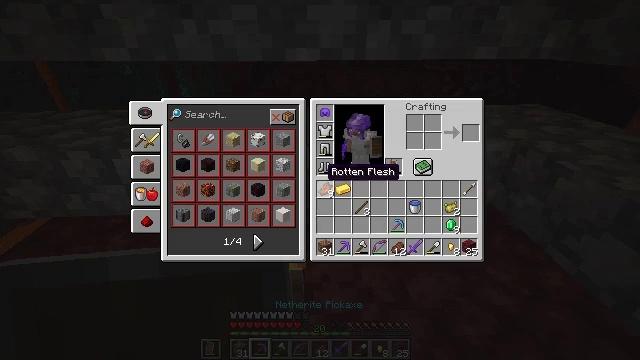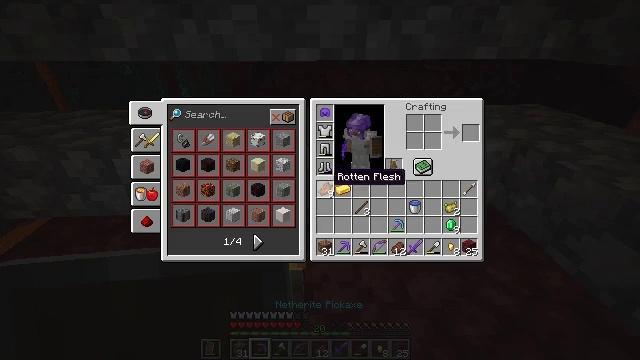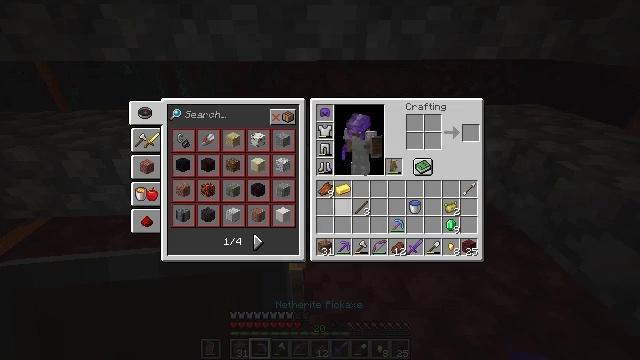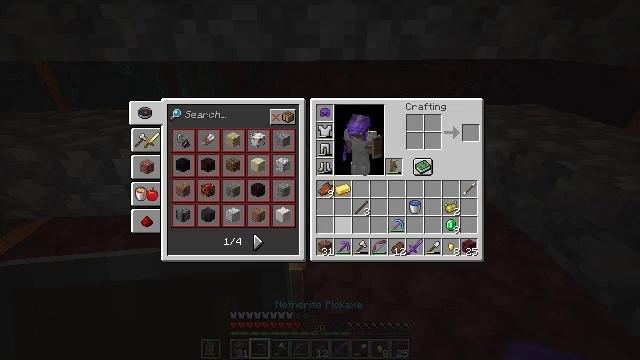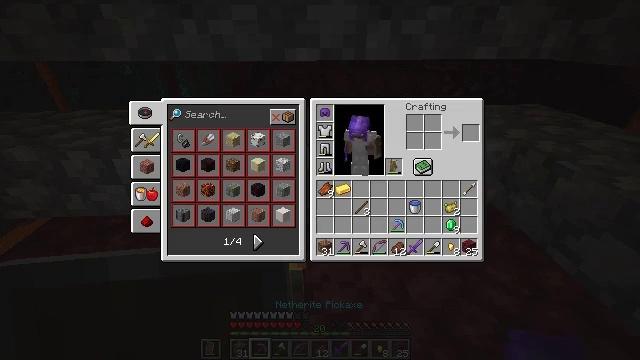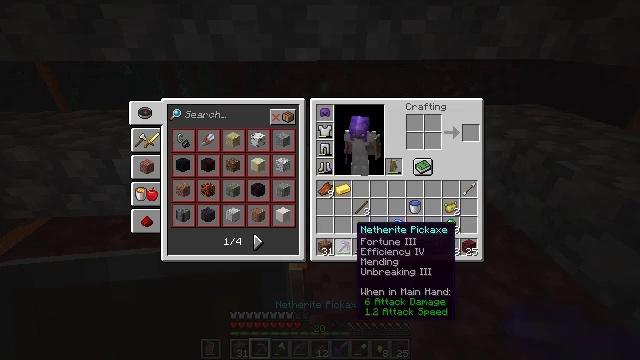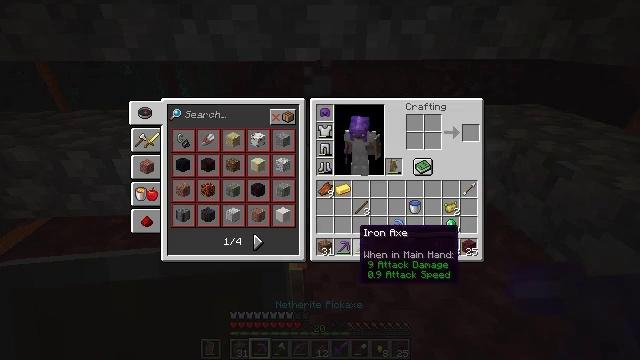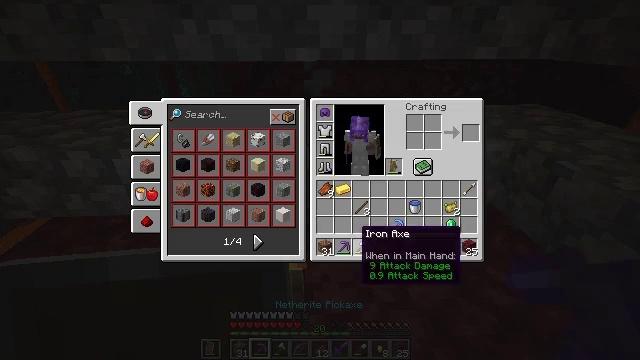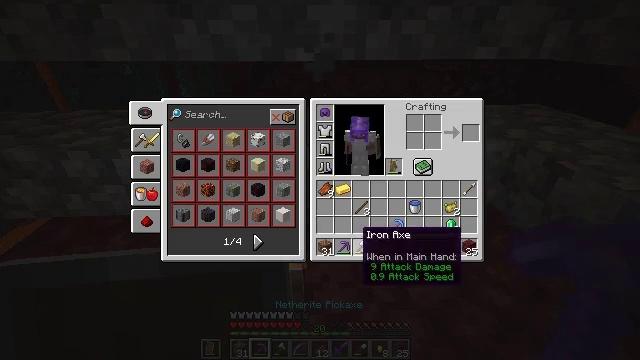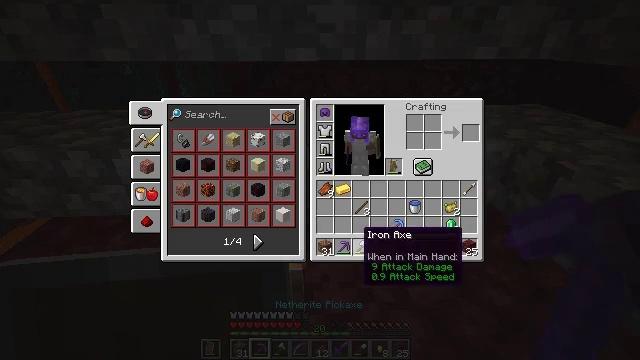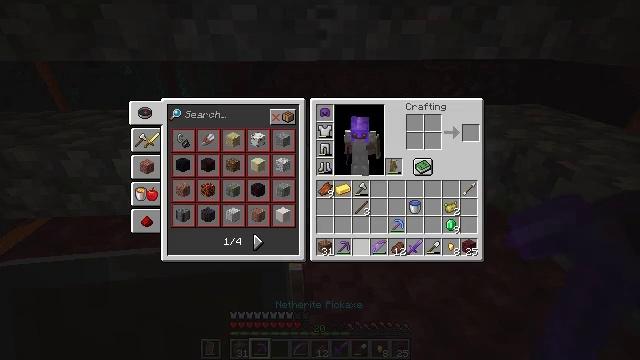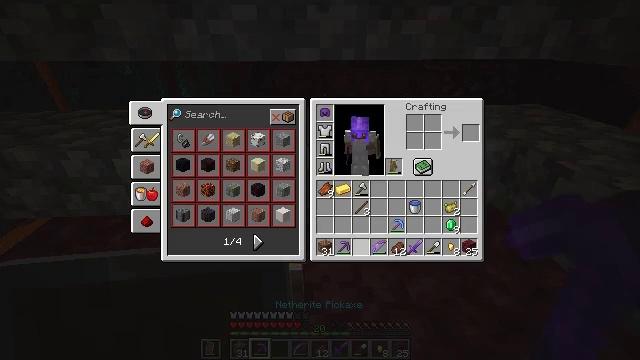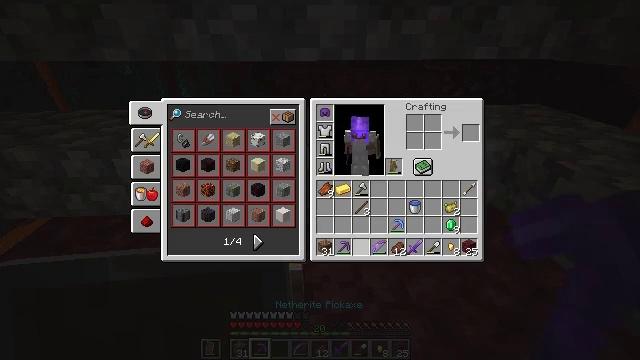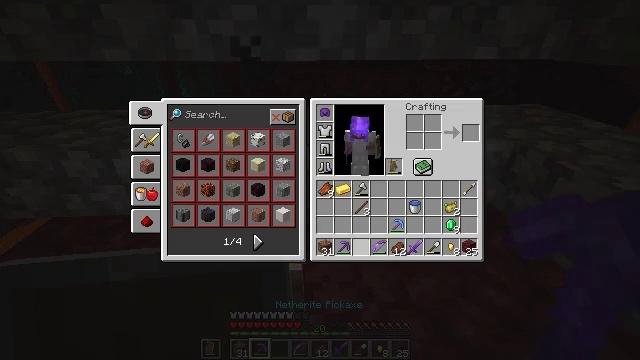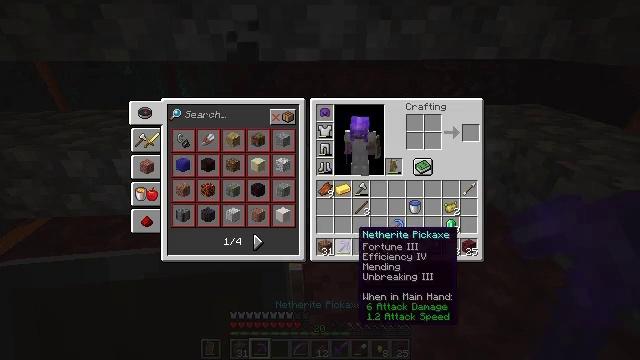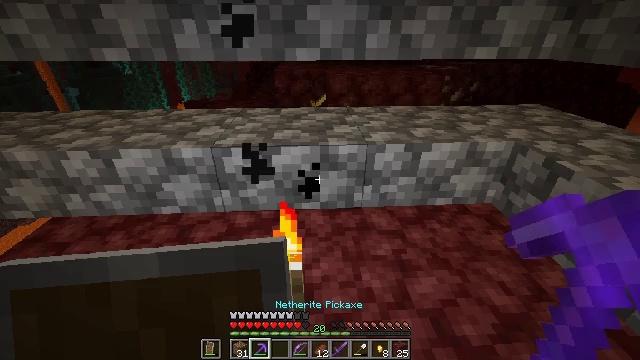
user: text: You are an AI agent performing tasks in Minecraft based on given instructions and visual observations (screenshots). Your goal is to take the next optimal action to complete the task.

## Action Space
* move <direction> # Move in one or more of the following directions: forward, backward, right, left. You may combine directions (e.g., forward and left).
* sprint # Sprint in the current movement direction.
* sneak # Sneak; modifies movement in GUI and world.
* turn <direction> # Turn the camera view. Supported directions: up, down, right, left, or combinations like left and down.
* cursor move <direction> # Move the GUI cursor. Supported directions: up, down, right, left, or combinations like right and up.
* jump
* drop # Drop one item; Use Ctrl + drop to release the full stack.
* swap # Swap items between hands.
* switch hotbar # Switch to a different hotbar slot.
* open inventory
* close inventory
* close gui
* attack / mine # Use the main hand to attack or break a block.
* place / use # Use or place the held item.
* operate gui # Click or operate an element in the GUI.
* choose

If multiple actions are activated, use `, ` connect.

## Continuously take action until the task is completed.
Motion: motion action
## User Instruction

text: Demolish the cobblestone slab for reuse.
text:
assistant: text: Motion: no_op
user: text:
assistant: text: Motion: sneak, turn right and down
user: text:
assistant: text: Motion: sneak, turn right and down
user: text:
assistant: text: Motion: sneak, turn down
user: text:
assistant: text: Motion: sneak
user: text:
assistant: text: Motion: sneak
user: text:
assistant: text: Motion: sneak
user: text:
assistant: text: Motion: sneak
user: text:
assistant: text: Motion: sneak
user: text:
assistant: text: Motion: sneak, use / place
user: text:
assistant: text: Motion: sneak, use / place
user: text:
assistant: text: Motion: sneak
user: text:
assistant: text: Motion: sneak
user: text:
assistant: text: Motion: sneak
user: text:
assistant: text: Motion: close inventory
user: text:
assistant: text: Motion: no_op
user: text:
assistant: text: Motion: no_op
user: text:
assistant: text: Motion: no_op
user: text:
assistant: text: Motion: no_op
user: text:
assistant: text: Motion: no_op
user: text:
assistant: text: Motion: no_op
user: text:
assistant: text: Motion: no_op
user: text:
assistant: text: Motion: no_op
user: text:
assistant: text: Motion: attack / mine
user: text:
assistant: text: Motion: attack / mine
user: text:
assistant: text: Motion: attack / mine
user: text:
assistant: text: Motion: no_op
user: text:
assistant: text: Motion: no_op
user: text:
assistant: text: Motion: turn left
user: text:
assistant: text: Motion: turn left